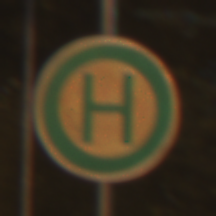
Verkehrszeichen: Haltestelle
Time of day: Night
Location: Outdoor (Urban)
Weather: PartlyCloudy
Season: NotSpecified
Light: Artificial